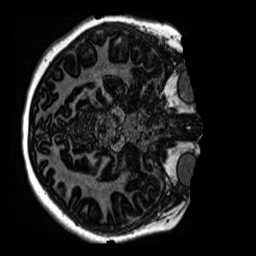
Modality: MP2RAGE
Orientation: axial
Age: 10
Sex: female
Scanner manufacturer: siemens
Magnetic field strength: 3 T
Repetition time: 4 s
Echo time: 0.00299 s